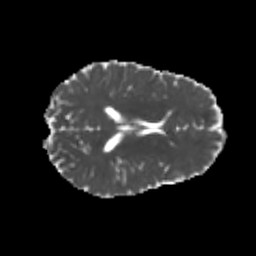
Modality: MD
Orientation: axial
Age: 21
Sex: male
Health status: healthy
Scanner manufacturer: philips
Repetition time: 7.39 s
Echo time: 0.08599 s